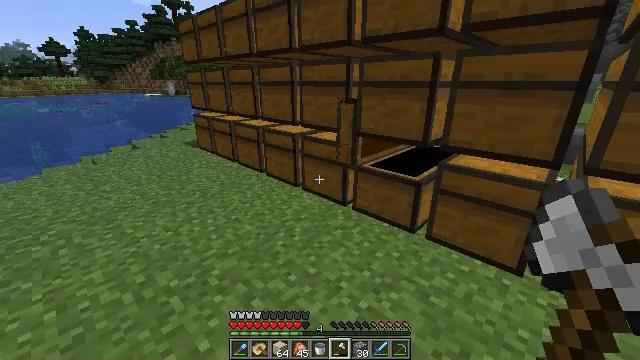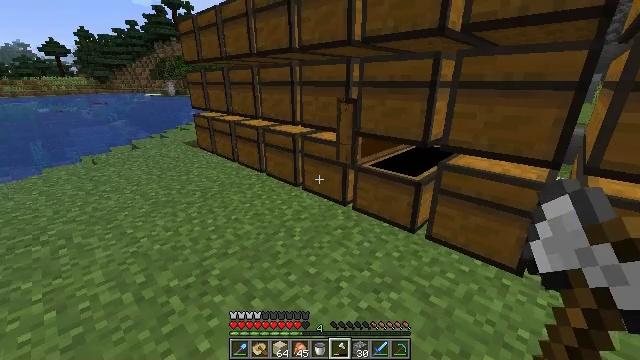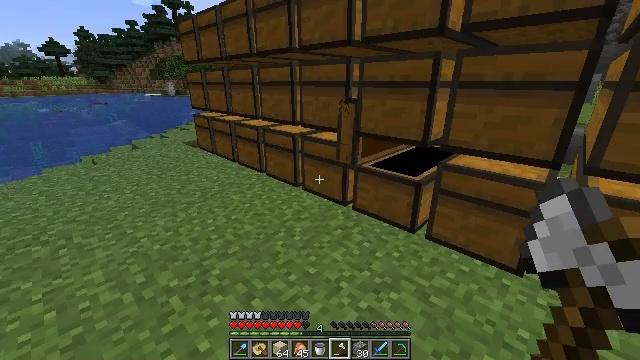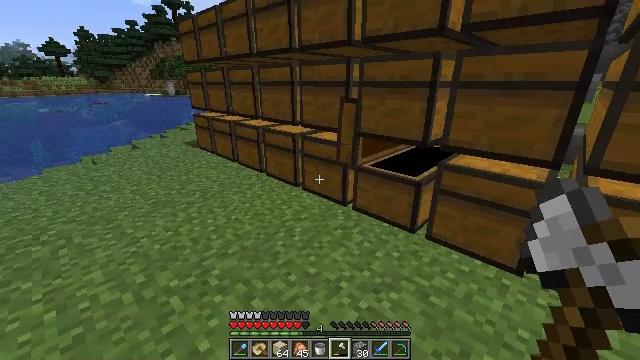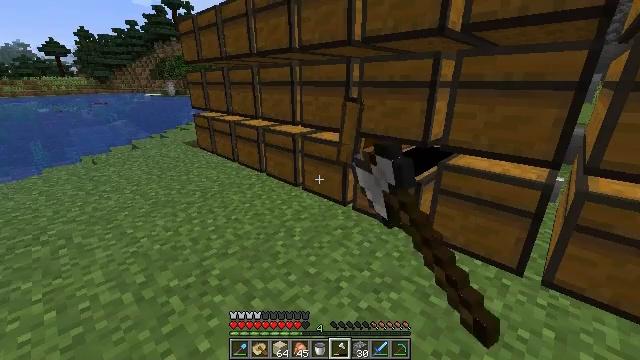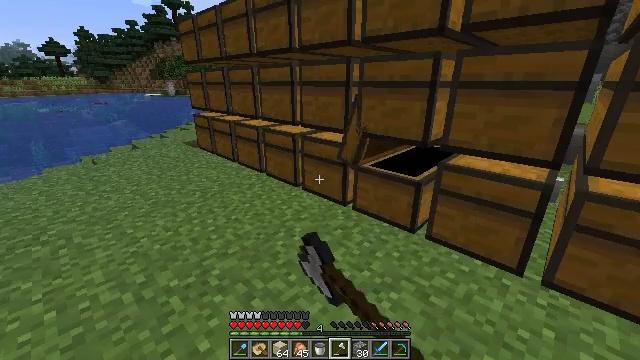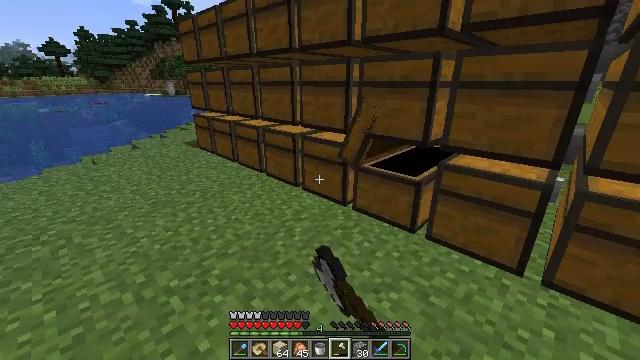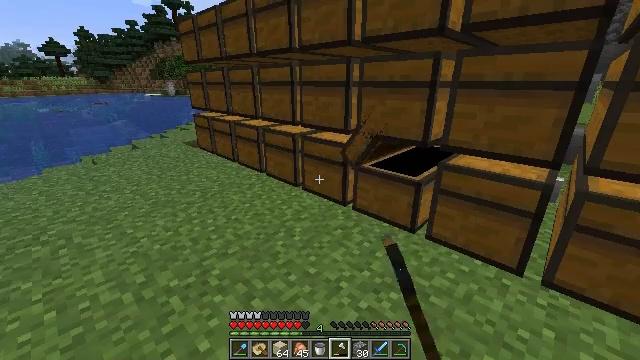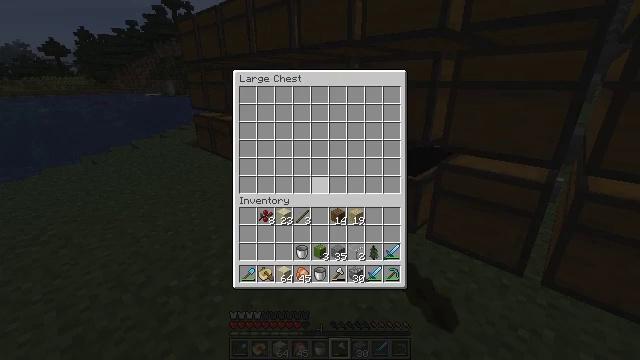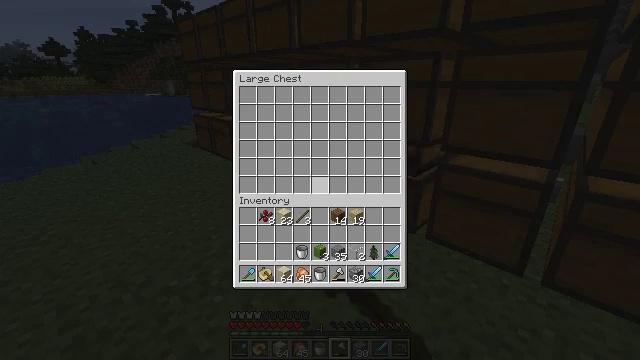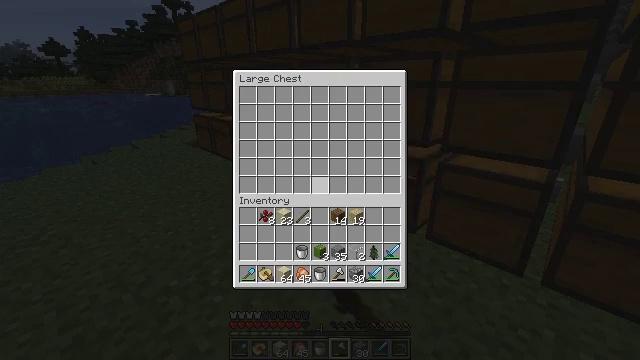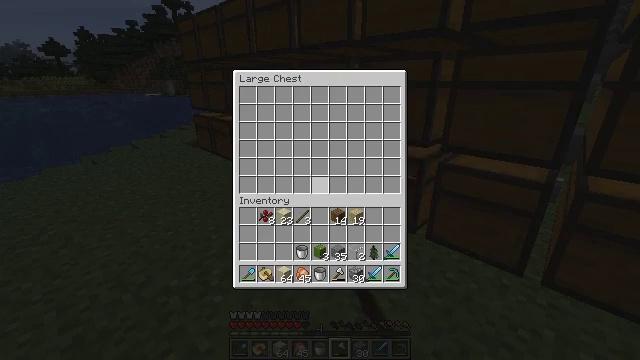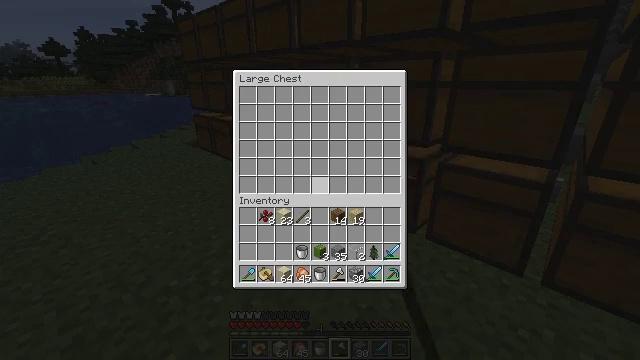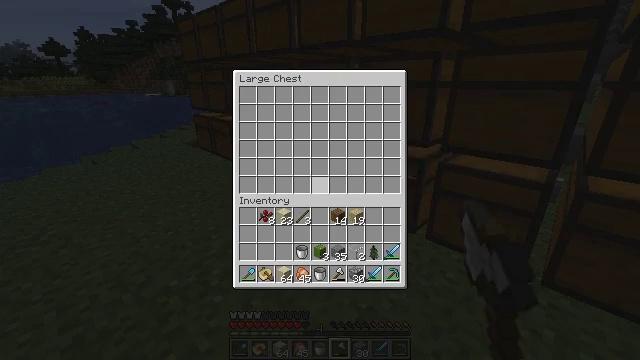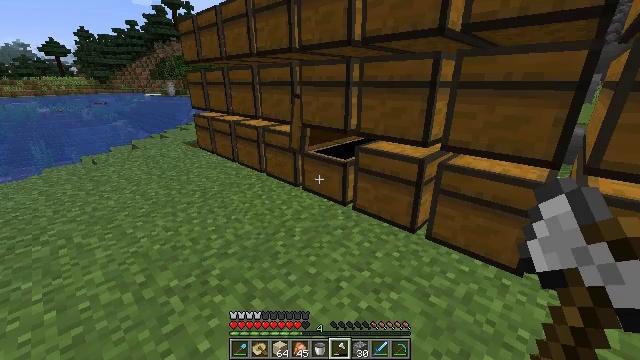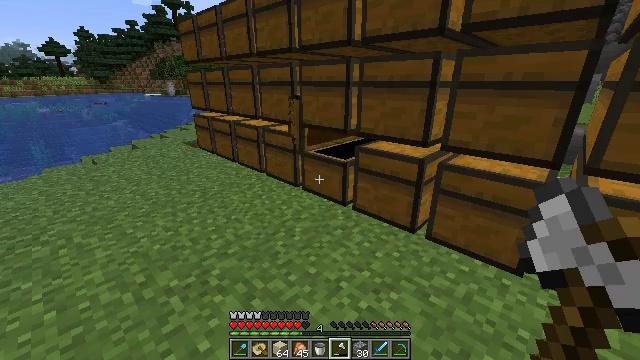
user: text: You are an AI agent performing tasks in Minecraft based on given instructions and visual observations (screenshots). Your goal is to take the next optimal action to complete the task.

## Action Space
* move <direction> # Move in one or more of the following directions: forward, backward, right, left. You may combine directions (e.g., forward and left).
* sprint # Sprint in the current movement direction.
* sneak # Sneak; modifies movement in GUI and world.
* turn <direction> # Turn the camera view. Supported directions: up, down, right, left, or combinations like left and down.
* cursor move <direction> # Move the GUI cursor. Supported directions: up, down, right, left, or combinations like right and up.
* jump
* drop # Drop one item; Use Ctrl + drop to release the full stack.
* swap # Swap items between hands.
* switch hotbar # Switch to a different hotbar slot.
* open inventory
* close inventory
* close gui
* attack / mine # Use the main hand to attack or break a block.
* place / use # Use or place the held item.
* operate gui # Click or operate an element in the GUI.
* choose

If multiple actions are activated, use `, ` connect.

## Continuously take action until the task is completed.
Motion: motion action
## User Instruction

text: Use wooden planks to craft a spruce sign.
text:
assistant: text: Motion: no_op
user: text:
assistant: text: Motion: no_op
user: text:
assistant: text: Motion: use / place
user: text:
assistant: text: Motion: use / place
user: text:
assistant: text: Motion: use / place
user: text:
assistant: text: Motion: use / place
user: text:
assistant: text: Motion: use / place
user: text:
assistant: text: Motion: open gui
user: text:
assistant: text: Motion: no_op
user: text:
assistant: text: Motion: no_op
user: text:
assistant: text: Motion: no_op
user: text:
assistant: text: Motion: no_op
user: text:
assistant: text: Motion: no_op
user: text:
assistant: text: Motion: no_op
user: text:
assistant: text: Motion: close gui
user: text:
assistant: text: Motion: no_op
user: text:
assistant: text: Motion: turn left
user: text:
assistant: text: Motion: turn left
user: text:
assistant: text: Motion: turn left
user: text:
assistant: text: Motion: no_op
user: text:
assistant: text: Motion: no_op
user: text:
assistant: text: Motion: no_op
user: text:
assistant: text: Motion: no_op
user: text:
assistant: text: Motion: no_op
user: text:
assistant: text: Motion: turn up
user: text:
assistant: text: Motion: turn up
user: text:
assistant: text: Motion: no_op
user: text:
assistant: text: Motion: use / place
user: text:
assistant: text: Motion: use / place
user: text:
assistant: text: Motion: use / place